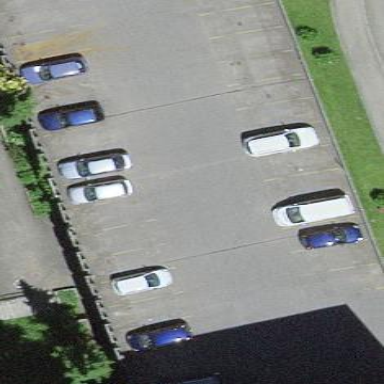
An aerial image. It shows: Multi-storey parking building.